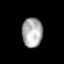
Tissue: prostate
Cell type: T cells
Senescence score: 0.2918
Nuclear area (px): 592
Mean DAPI intensity: 172.189